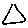
Label: triangle